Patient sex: F
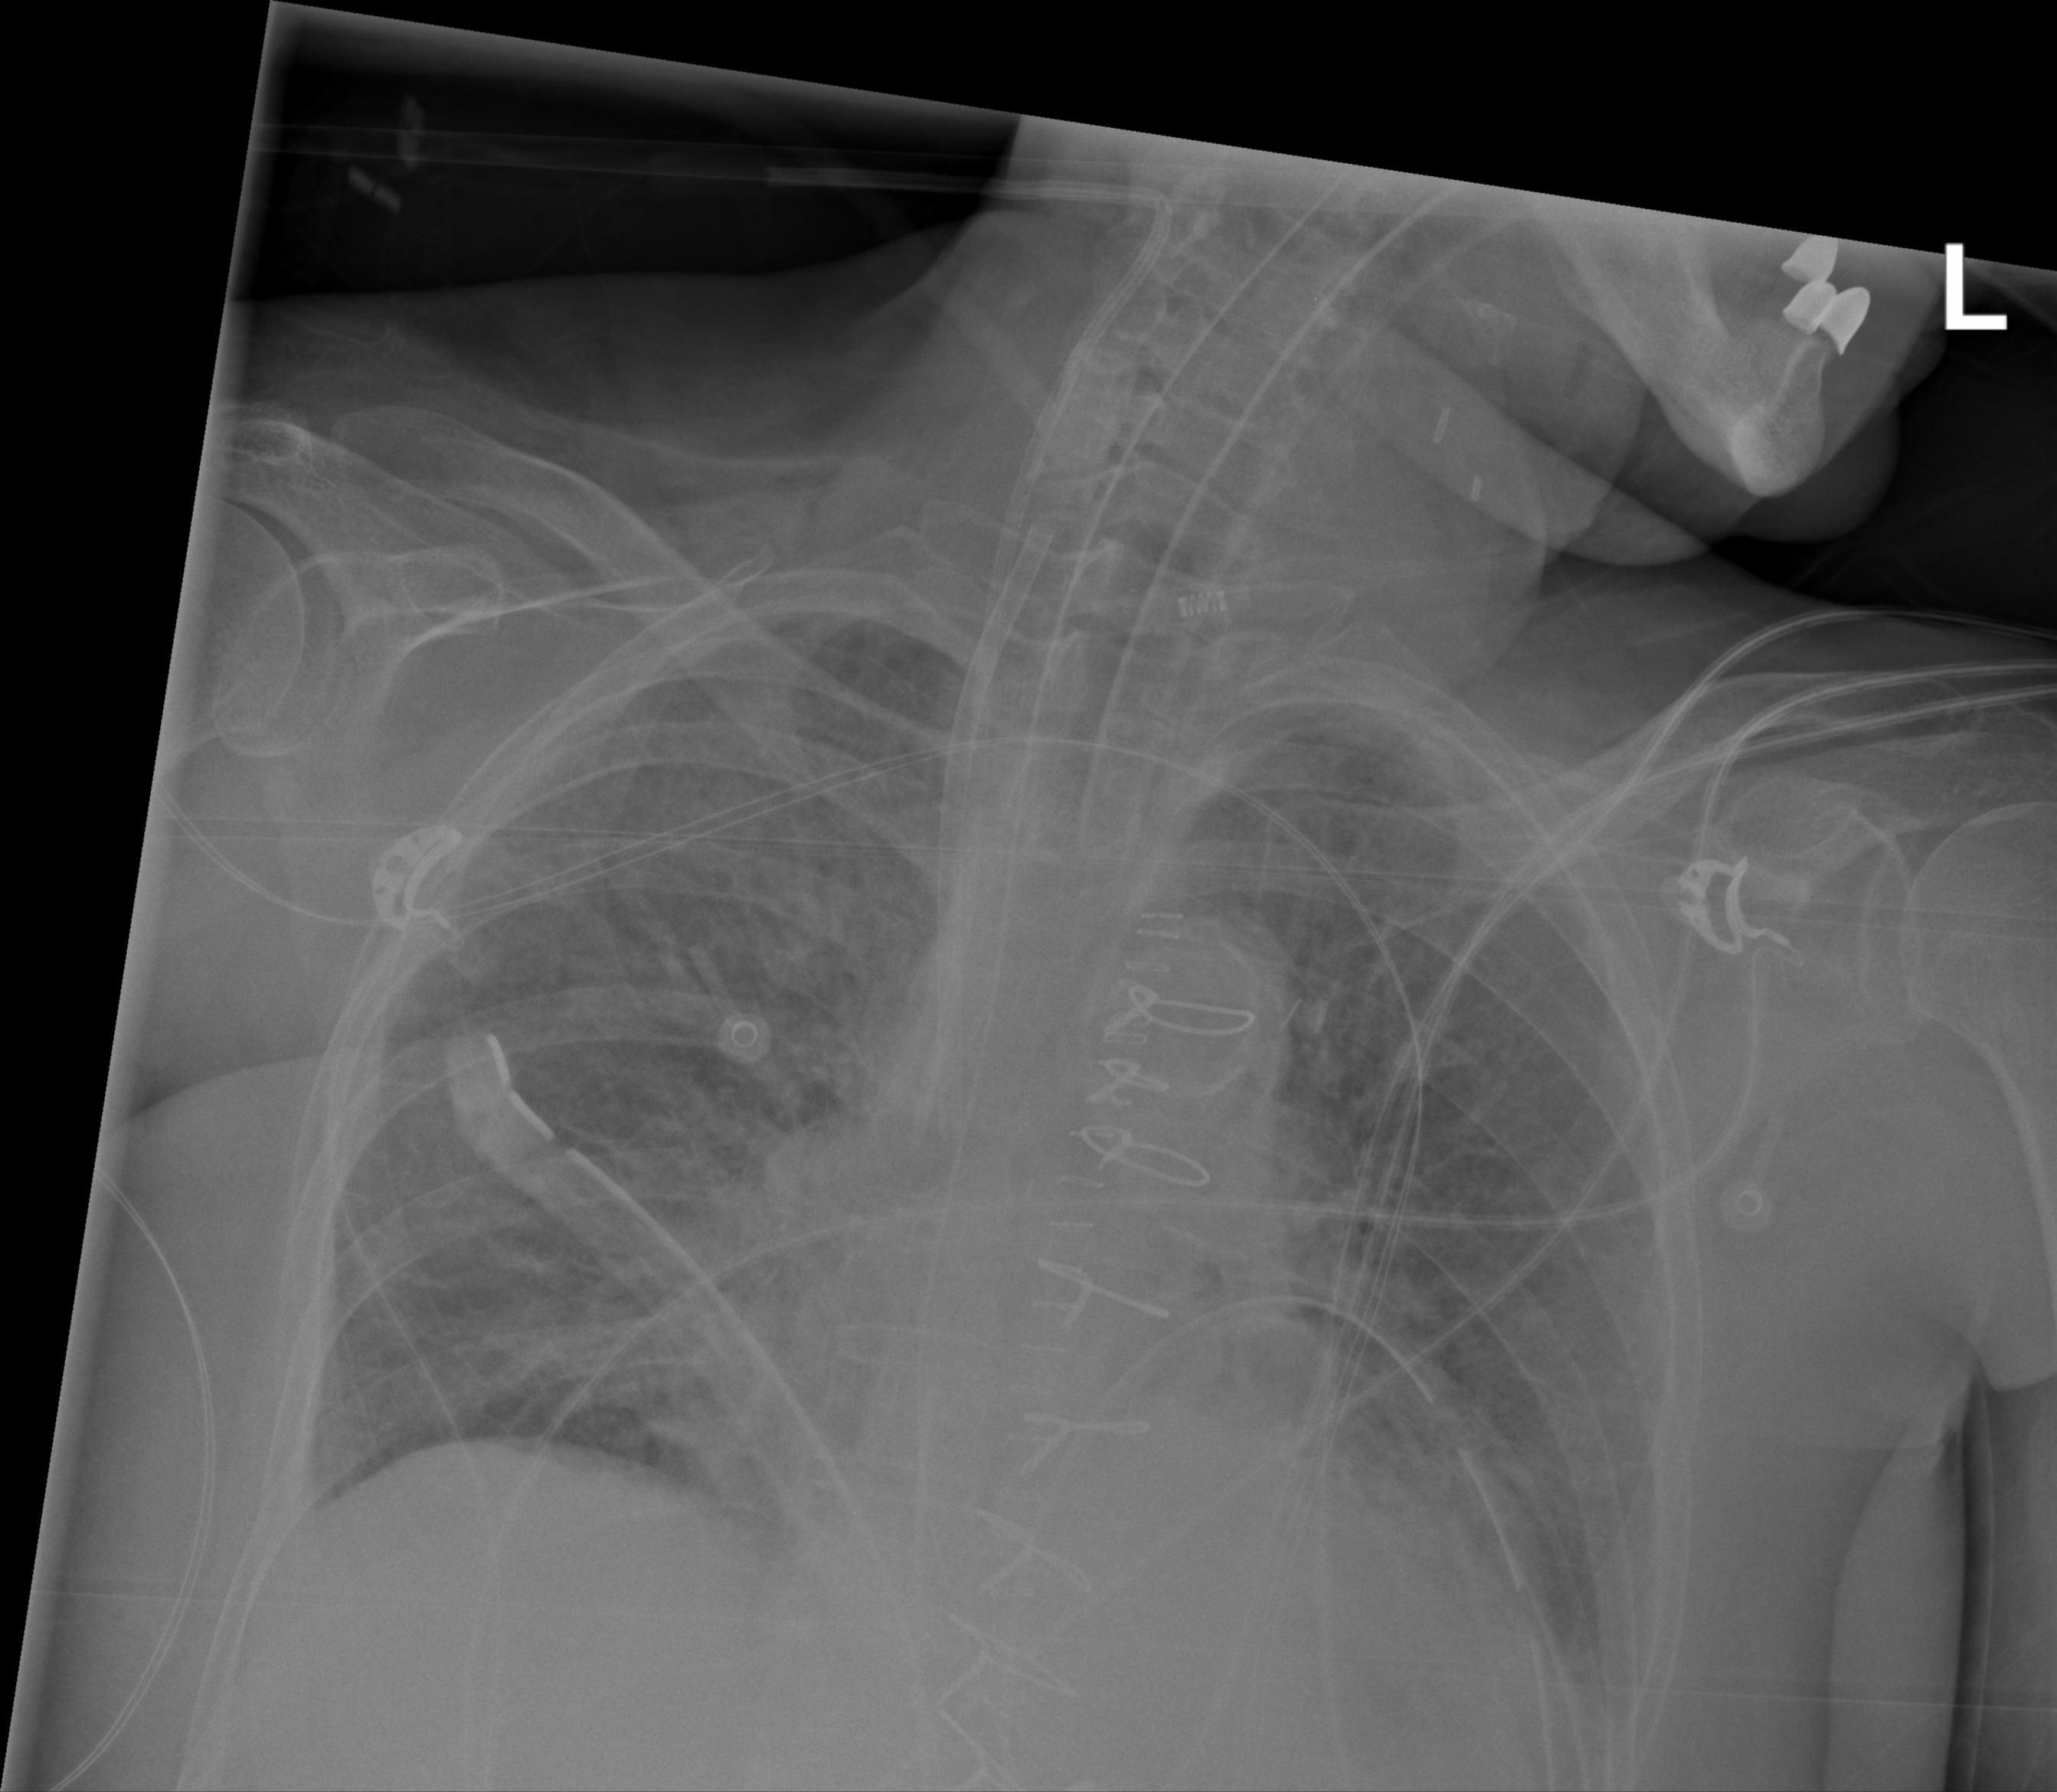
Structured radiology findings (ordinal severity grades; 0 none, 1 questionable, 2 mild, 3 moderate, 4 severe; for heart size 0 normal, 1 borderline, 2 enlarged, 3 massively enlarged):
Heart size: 0
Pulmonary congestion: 3
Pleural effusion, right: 0
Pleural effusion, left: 2
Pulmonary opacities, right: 2
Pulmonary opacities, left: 2
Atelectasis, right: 0
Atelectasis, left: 2